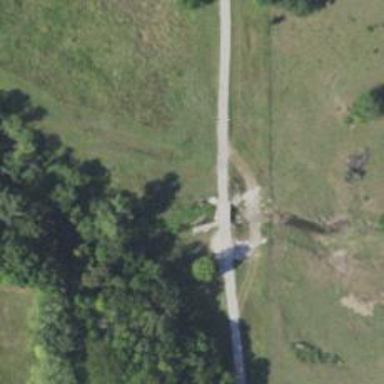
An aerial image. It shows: Driveway that functions as bridge.